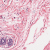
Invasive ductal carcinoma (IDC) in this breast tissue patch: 0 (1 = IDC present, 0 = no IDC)